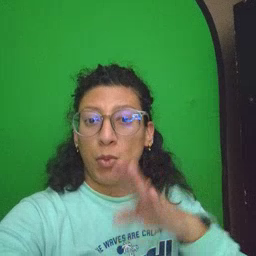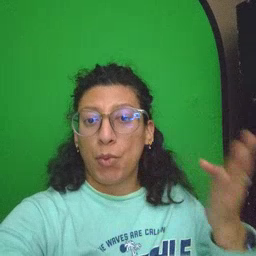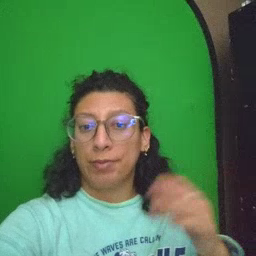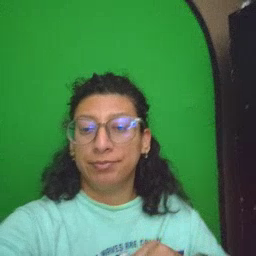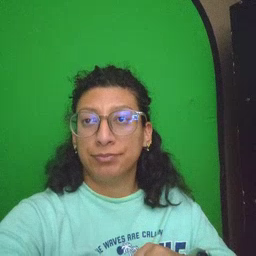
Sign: open